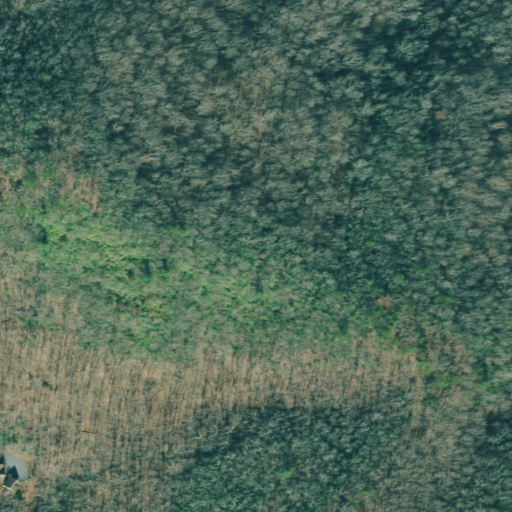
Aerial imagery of ridge(s) in Georgia named Mill Ridge containing deciduous forest and mixed forest